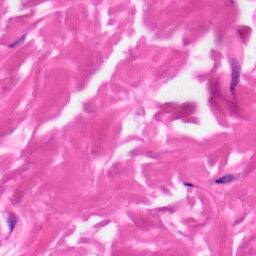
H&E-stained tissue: Skin